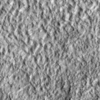
Label: not_dusty